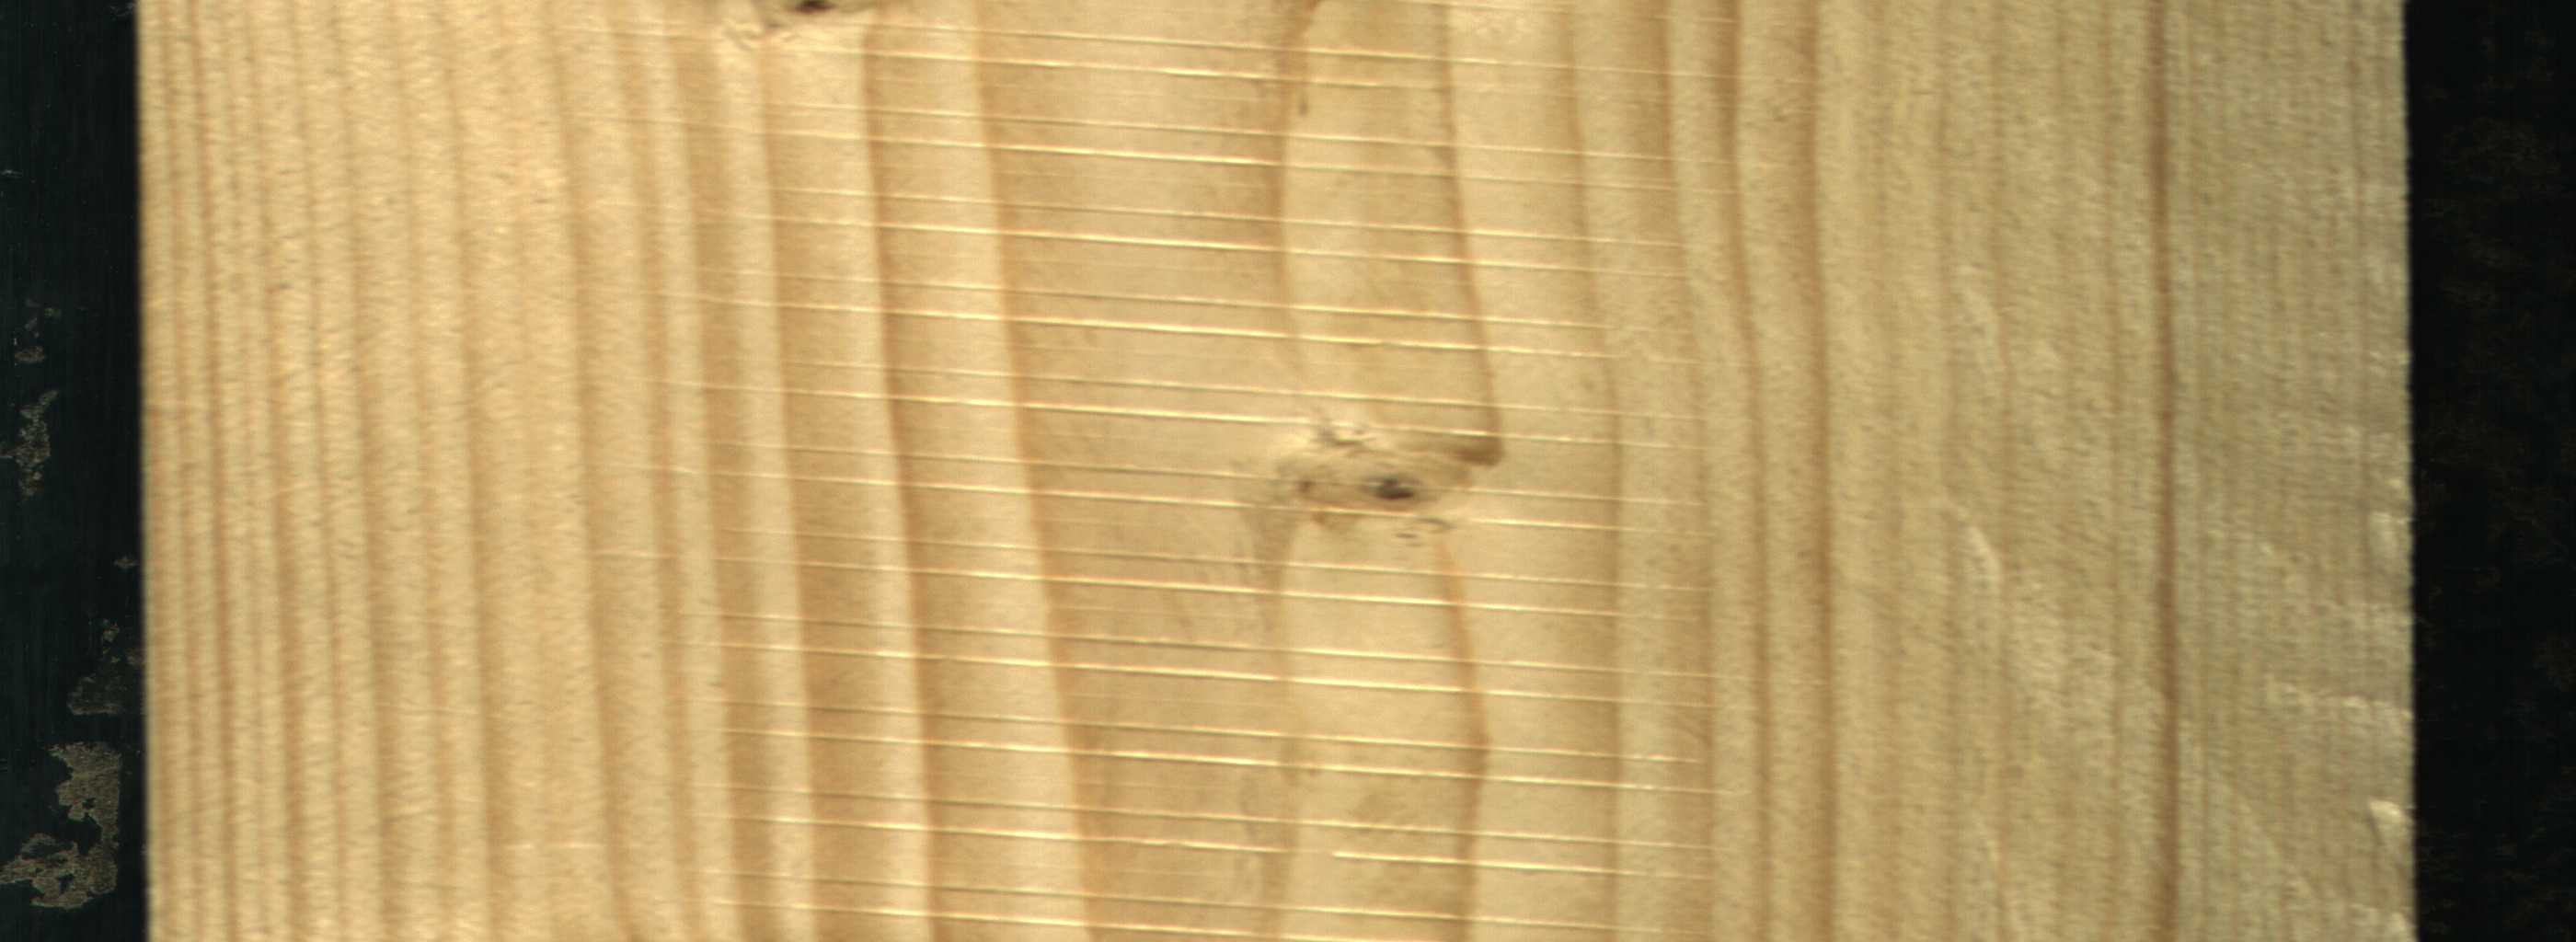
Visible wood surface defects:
Live_Knot
Live_Knot